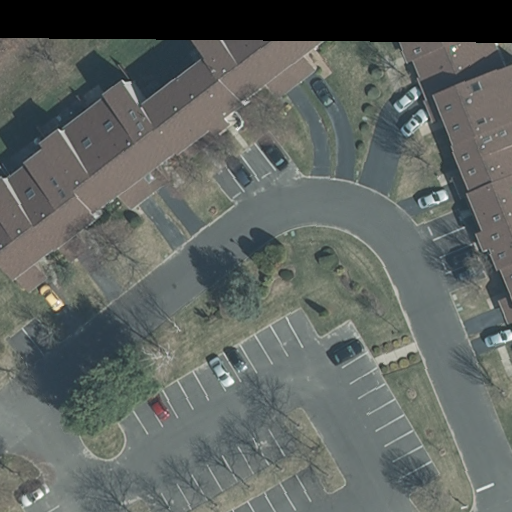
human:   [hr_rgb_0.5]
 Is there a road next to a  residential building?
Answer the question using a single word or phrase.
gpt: yes

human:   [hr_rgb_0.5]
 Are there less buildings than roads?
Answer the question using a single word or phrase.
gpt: no

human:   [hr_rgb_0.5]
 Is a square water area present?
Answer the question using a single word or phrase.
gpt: no

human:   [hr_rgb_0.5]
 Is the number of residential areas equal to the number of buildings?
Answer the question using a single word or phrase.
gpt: no

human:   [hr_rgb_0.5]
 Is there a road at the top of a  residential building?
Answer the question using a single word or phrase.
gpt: no

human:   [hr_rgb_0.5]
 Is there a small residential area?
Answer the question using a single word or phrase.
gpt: no

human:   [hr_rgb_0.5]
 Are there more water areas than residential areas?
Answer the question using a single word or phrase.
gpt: no

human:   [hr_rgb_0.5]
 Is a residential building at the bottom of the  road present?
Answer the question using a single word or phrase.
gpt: no

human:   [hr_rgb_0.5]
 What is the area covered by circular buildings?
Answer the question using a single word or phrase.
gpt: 0m2

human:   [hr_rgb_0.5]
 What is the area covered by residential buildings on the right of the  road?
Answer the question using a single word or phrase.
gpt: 669m2

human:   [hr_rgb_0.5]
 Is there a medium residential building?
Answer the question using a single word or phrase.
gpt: no

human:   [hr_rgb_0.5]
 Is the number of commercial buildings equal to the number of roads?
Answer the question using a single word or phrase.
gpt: no

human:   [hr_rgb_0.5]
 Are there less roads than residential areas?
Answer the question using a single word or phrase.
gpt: no

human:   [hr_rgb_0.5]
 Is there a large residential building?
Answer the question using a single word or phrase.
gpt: yes

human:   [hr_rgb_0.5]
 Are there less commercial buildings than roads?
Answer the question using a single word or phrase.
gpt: yes

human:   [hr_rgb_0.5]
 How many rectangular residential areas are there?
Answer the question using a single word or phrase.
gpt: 1

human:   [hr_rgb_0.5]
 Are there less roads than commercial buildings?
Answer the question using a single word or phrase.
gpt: no

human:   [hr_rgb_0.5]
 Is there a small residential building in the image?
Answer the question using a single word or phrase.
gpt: yes

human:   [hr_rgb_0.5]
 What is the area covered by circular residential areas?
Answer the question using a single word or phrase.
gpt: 0m2

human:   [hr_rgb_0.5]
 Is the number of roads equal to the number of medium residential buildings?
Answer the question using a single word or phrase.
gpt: no

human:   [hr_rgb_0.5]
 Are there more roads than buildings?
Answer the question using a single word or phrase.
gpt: no

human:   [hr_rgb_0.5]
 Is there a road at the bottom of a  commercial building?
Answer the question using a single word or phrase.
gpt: no

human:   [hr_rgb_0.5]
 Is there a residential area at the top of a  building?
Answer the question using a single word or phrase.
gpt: no

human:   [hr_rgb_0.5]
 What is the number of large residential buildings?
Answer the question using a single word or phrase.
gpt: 1

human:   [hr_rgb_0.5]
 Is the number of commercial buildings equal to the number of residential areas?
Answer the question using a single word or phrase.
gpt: no

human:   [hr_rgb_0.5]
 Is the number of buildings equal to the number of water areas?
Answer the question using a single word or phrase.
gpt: no

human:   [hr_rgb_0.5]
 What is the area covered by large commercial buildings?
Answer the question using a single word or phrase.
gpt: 0m2

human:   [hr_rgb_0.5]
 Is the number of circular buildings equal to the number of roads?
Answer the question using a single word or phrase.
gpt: no

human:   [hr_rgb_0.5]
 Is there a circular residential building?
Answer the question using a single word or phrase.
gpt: no

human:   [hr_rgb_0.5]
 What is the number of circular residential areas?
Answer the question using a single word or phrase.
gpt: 0

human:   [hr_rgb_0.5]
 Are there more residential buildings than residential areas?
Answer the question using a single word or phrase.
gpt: yes

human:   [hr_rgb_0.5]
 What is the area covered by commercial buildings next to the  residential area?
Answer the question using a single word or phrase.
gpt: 0m2

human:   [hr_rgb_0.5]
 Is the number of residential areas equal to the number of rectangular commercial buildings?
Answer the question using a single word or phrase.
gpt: no

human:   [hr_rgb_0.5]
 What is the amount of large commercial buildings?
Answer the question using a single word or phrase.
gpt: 0

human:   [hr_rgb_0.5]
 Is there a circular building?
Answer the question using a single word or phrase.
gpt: no

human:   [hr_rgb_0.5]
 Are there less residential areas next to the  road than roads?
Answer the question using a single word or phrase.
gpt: no